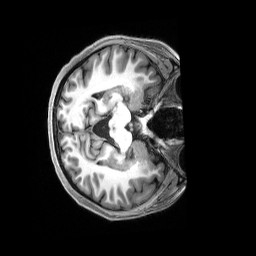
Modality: T1w
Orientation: axial
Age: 19
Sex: female
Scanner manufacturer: siemens
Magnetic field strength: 3 T
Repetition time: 2.5 s
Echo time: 0.00222 s